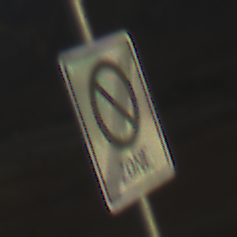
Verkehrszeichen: EndeEingeschraenktesHalteverbotZone
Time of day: SunriseSunset
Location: Outdoor (Nature)
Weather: PartlyCloudy
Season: NotSpecified
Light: Natural